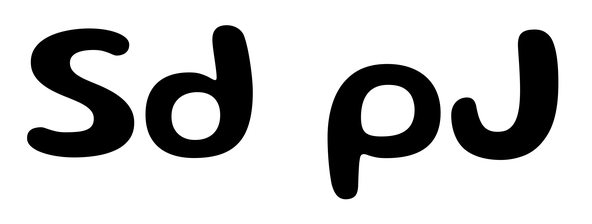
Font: Gluten_Medium